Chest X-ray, PA view. Patient: 75 years old, sex M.
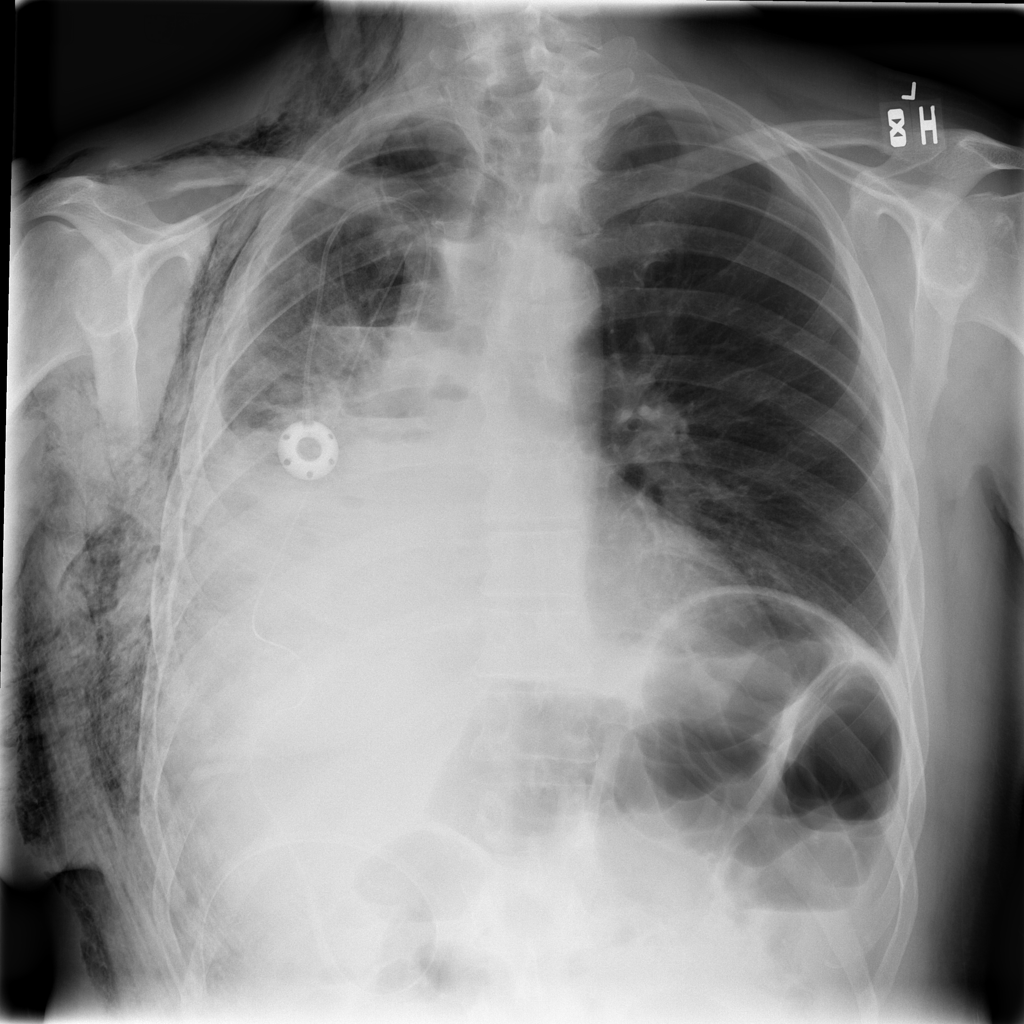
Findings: No Finding